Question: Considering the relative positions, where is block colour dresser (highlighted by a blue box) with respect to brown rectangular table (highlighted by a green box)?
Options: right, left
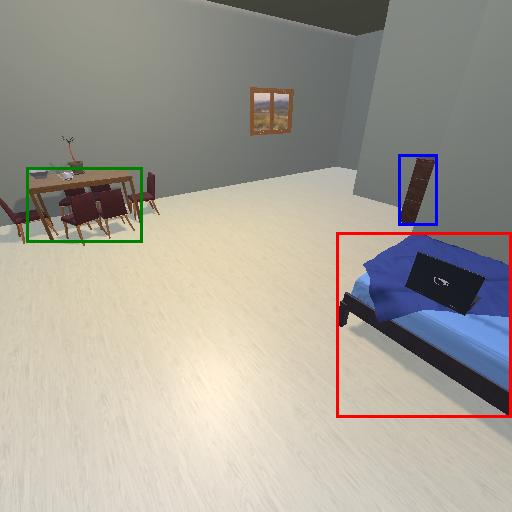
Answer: right